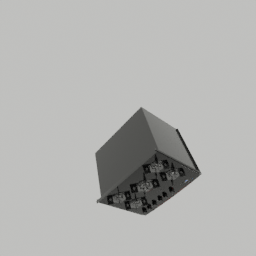
Label: appliances